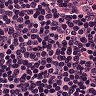
Metastatic tissue present: no